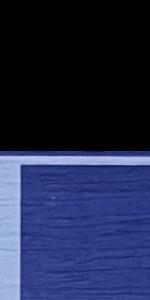
Label: Empty